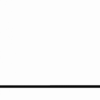
Label: dusty